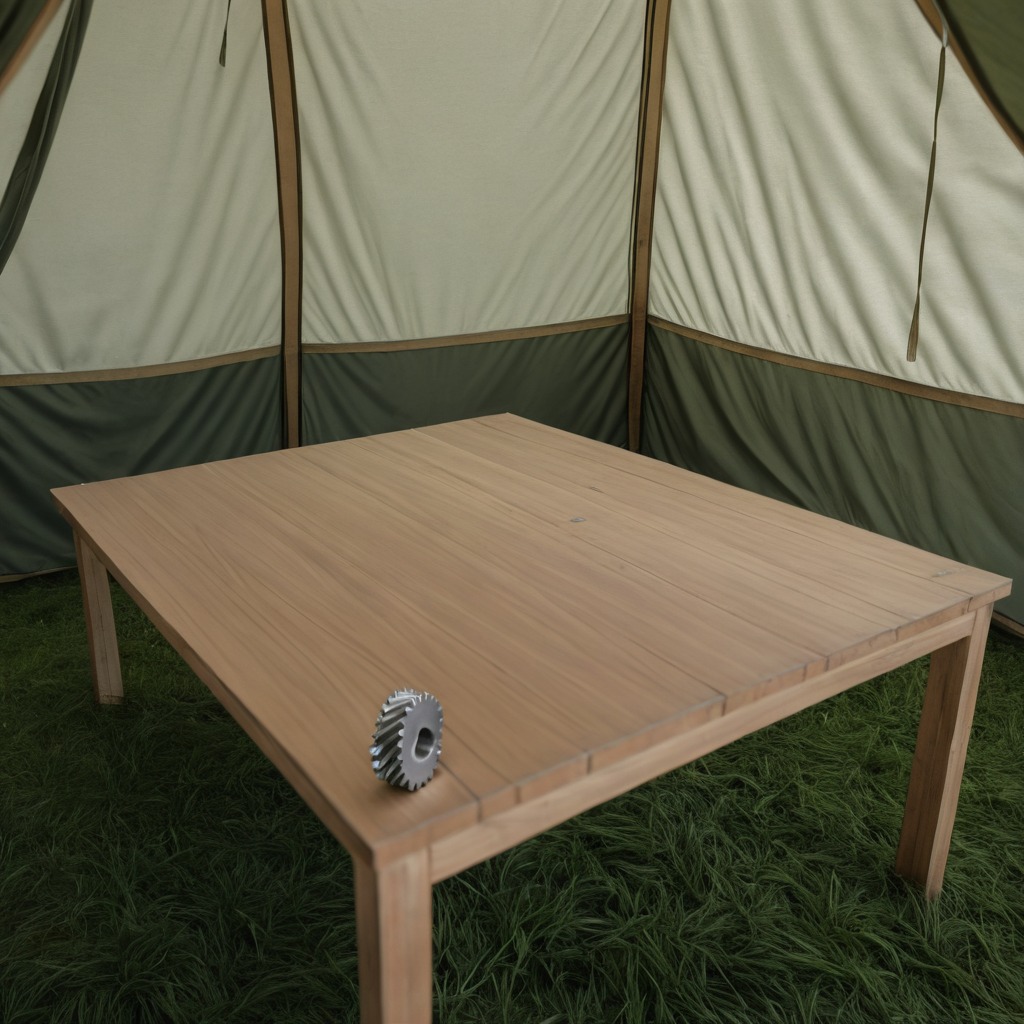
A steel gear with teeth is lying on a wooden table inside a jungle field workshop tent.